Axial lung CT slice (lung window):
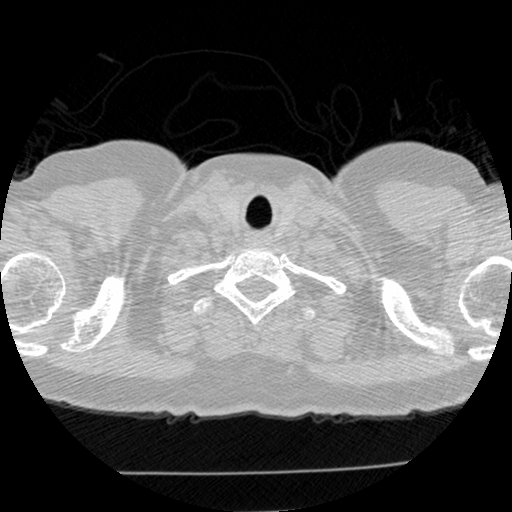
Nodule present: no